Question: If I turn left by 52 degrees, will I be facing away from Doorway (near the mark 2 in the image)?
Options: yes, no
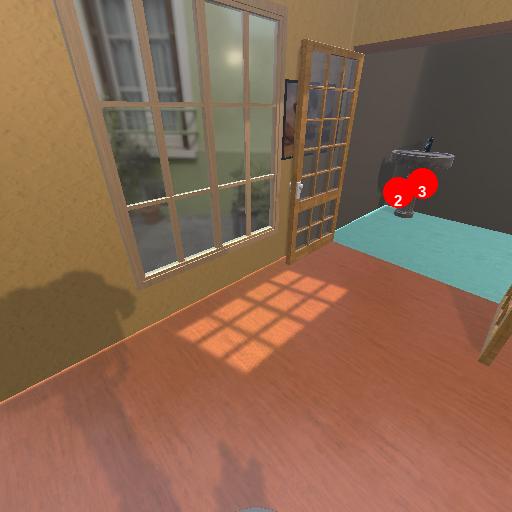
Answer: yes